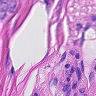
Metastatic tissue present: yes